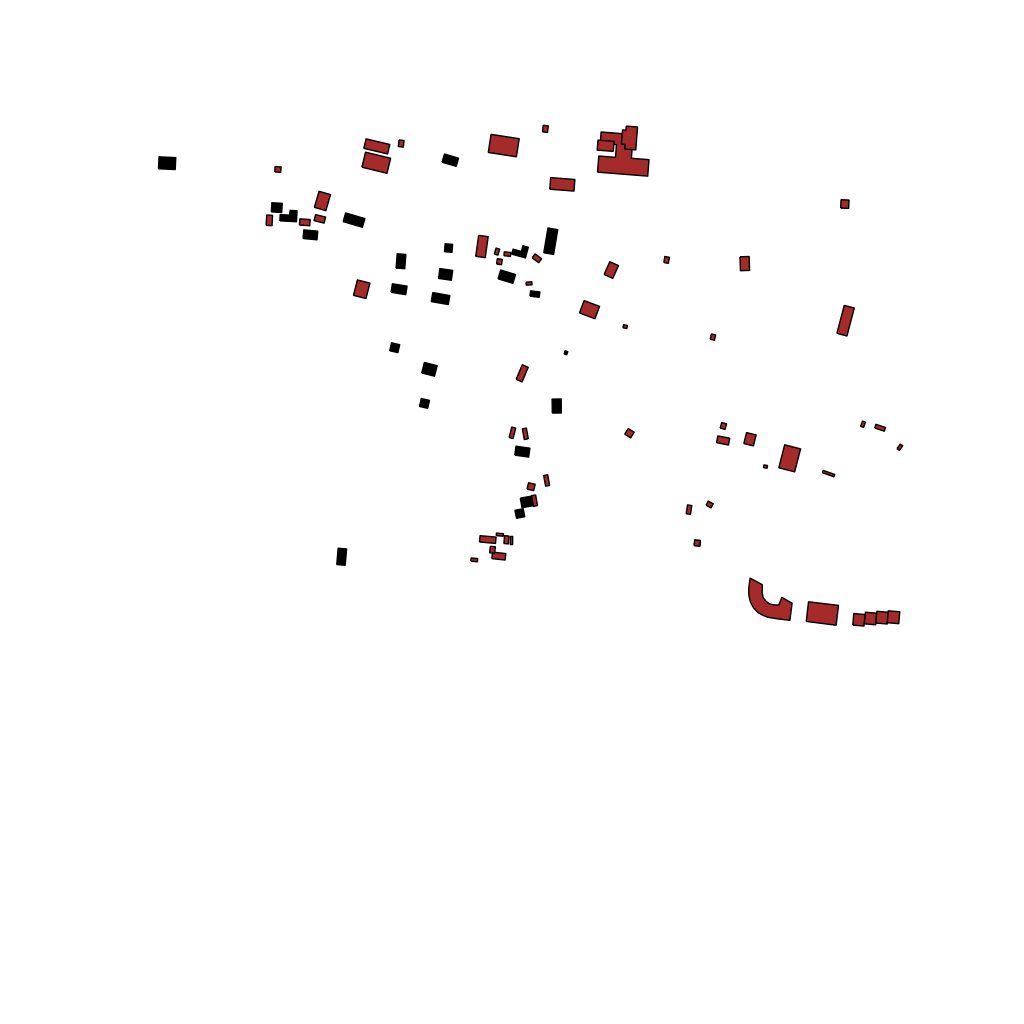
Tags: overhead vector_map, recreation, residential, soviet, individual_rise, low_rise, density_1, Building, Facility, 1.0 km²